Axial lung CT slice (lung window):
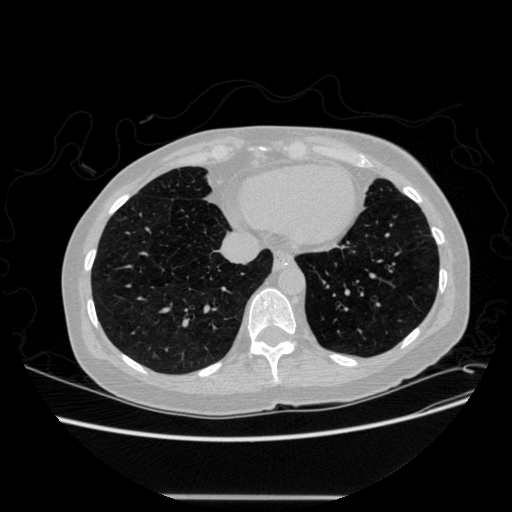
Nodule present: no